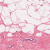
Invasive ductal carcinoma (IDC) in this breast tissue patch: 0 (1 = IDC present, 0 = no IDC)